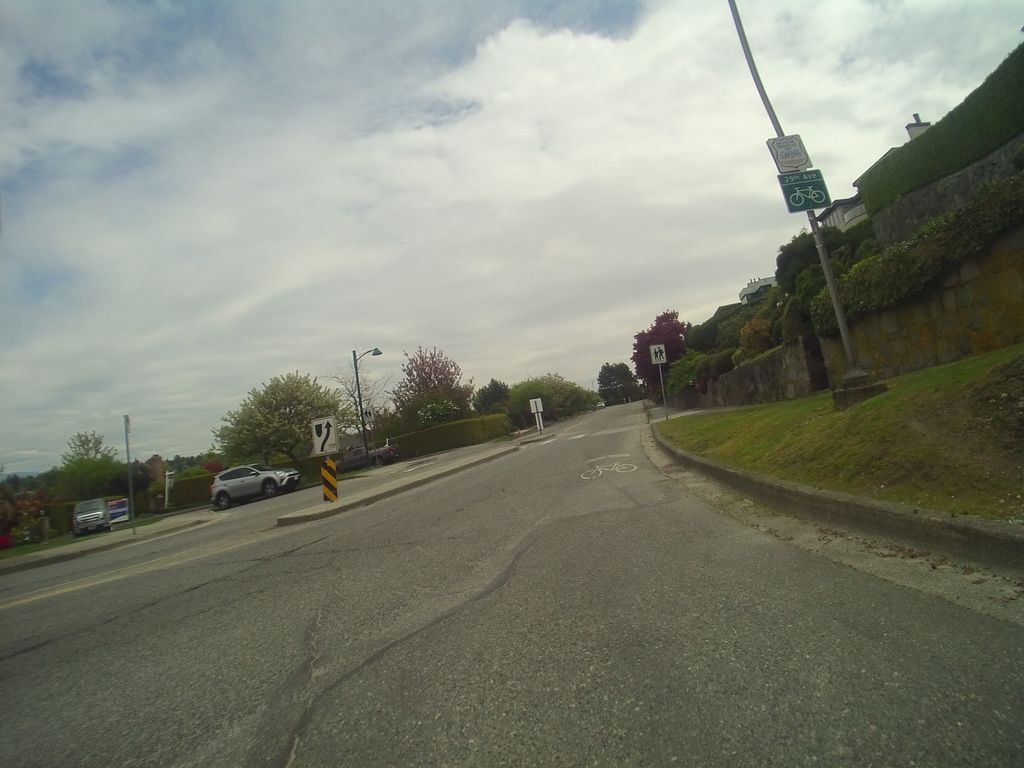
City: vancouver